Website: slack
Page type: billing-address
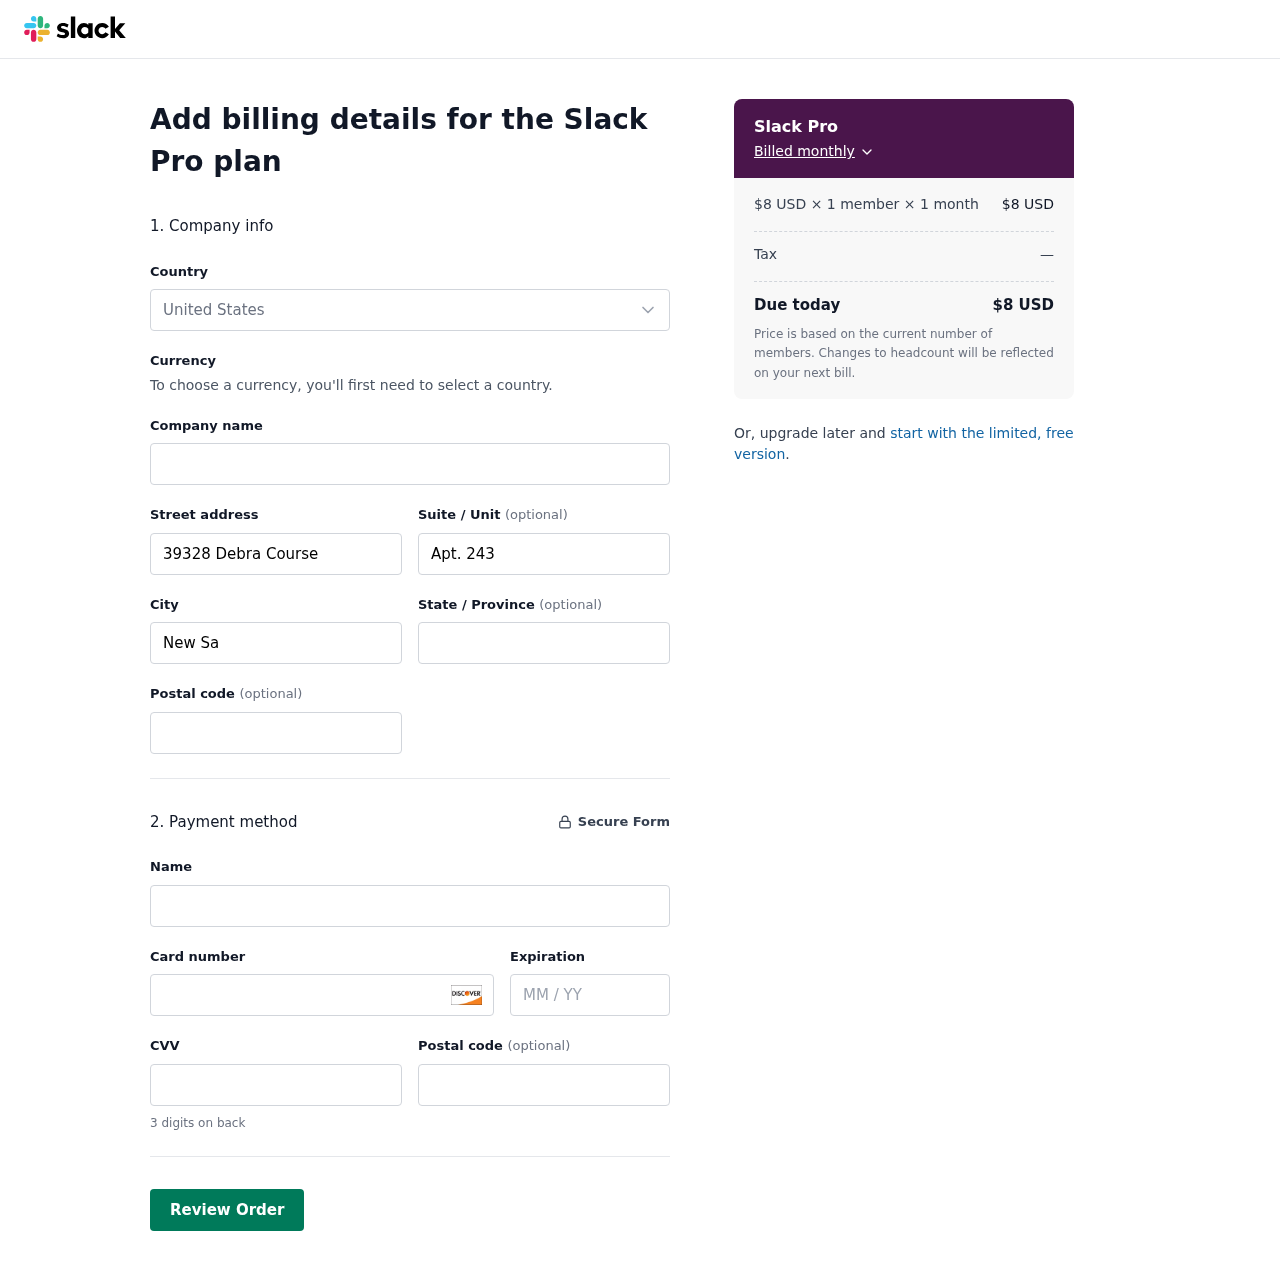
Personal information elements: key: PII_CARD_CVV
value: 176
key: PII_CARD_EXPIRY
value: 08/30
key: PII_CARD_NUMBER
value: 6583 2382 4773 2355
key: PII_CITY
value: New Sabrinashire
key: PII_COUNTRY
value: United States
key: PII_FULLNAME
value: Steven Barton
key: PII_POSTCODE
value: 43845
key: PII_POSTCODE2
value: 39666
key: PII_STATE
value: Illinois
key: PII_STREET
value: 39328 Debra Course
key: PII_STREET2
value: Apt. 243
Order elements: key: ORDER_PLAN_PRICE
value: $8 USD
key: ORDER_NUM_MEMBERS
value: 1 member
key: ORDER_NUM_MONTHS
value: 1 month
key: ORDER_SUBTOTAL
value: $8 USD
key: ORDER_TAX
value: —
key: ORDER_TOTAL
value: $8 USD